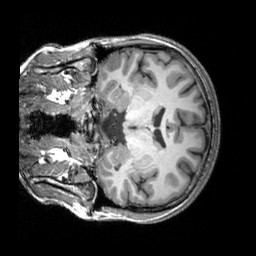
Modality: T1w
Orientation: coronal
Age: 25
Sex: female
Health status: healthy
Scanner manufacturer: siemens
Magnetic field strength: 3 T
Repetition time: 2.3 s
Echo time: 0.00303 s